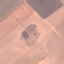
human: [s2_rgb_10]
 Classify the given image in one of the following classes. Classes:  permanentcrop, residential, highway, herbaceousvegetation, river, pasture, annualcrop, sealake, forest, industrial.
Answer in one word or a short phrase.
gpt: AnnualCrop